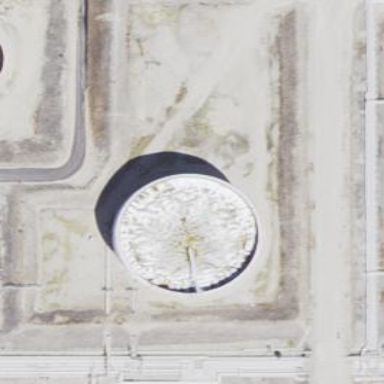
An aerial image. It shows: Storage tank which is man-made.